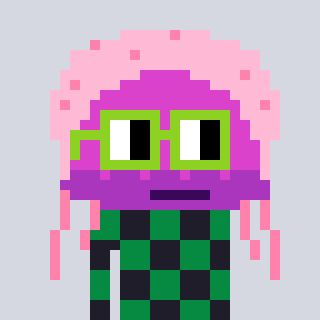
a pixel art character with square light green glasses, a jellyfish-shaped head and a grayscale-colored body on a cool background